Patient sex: M
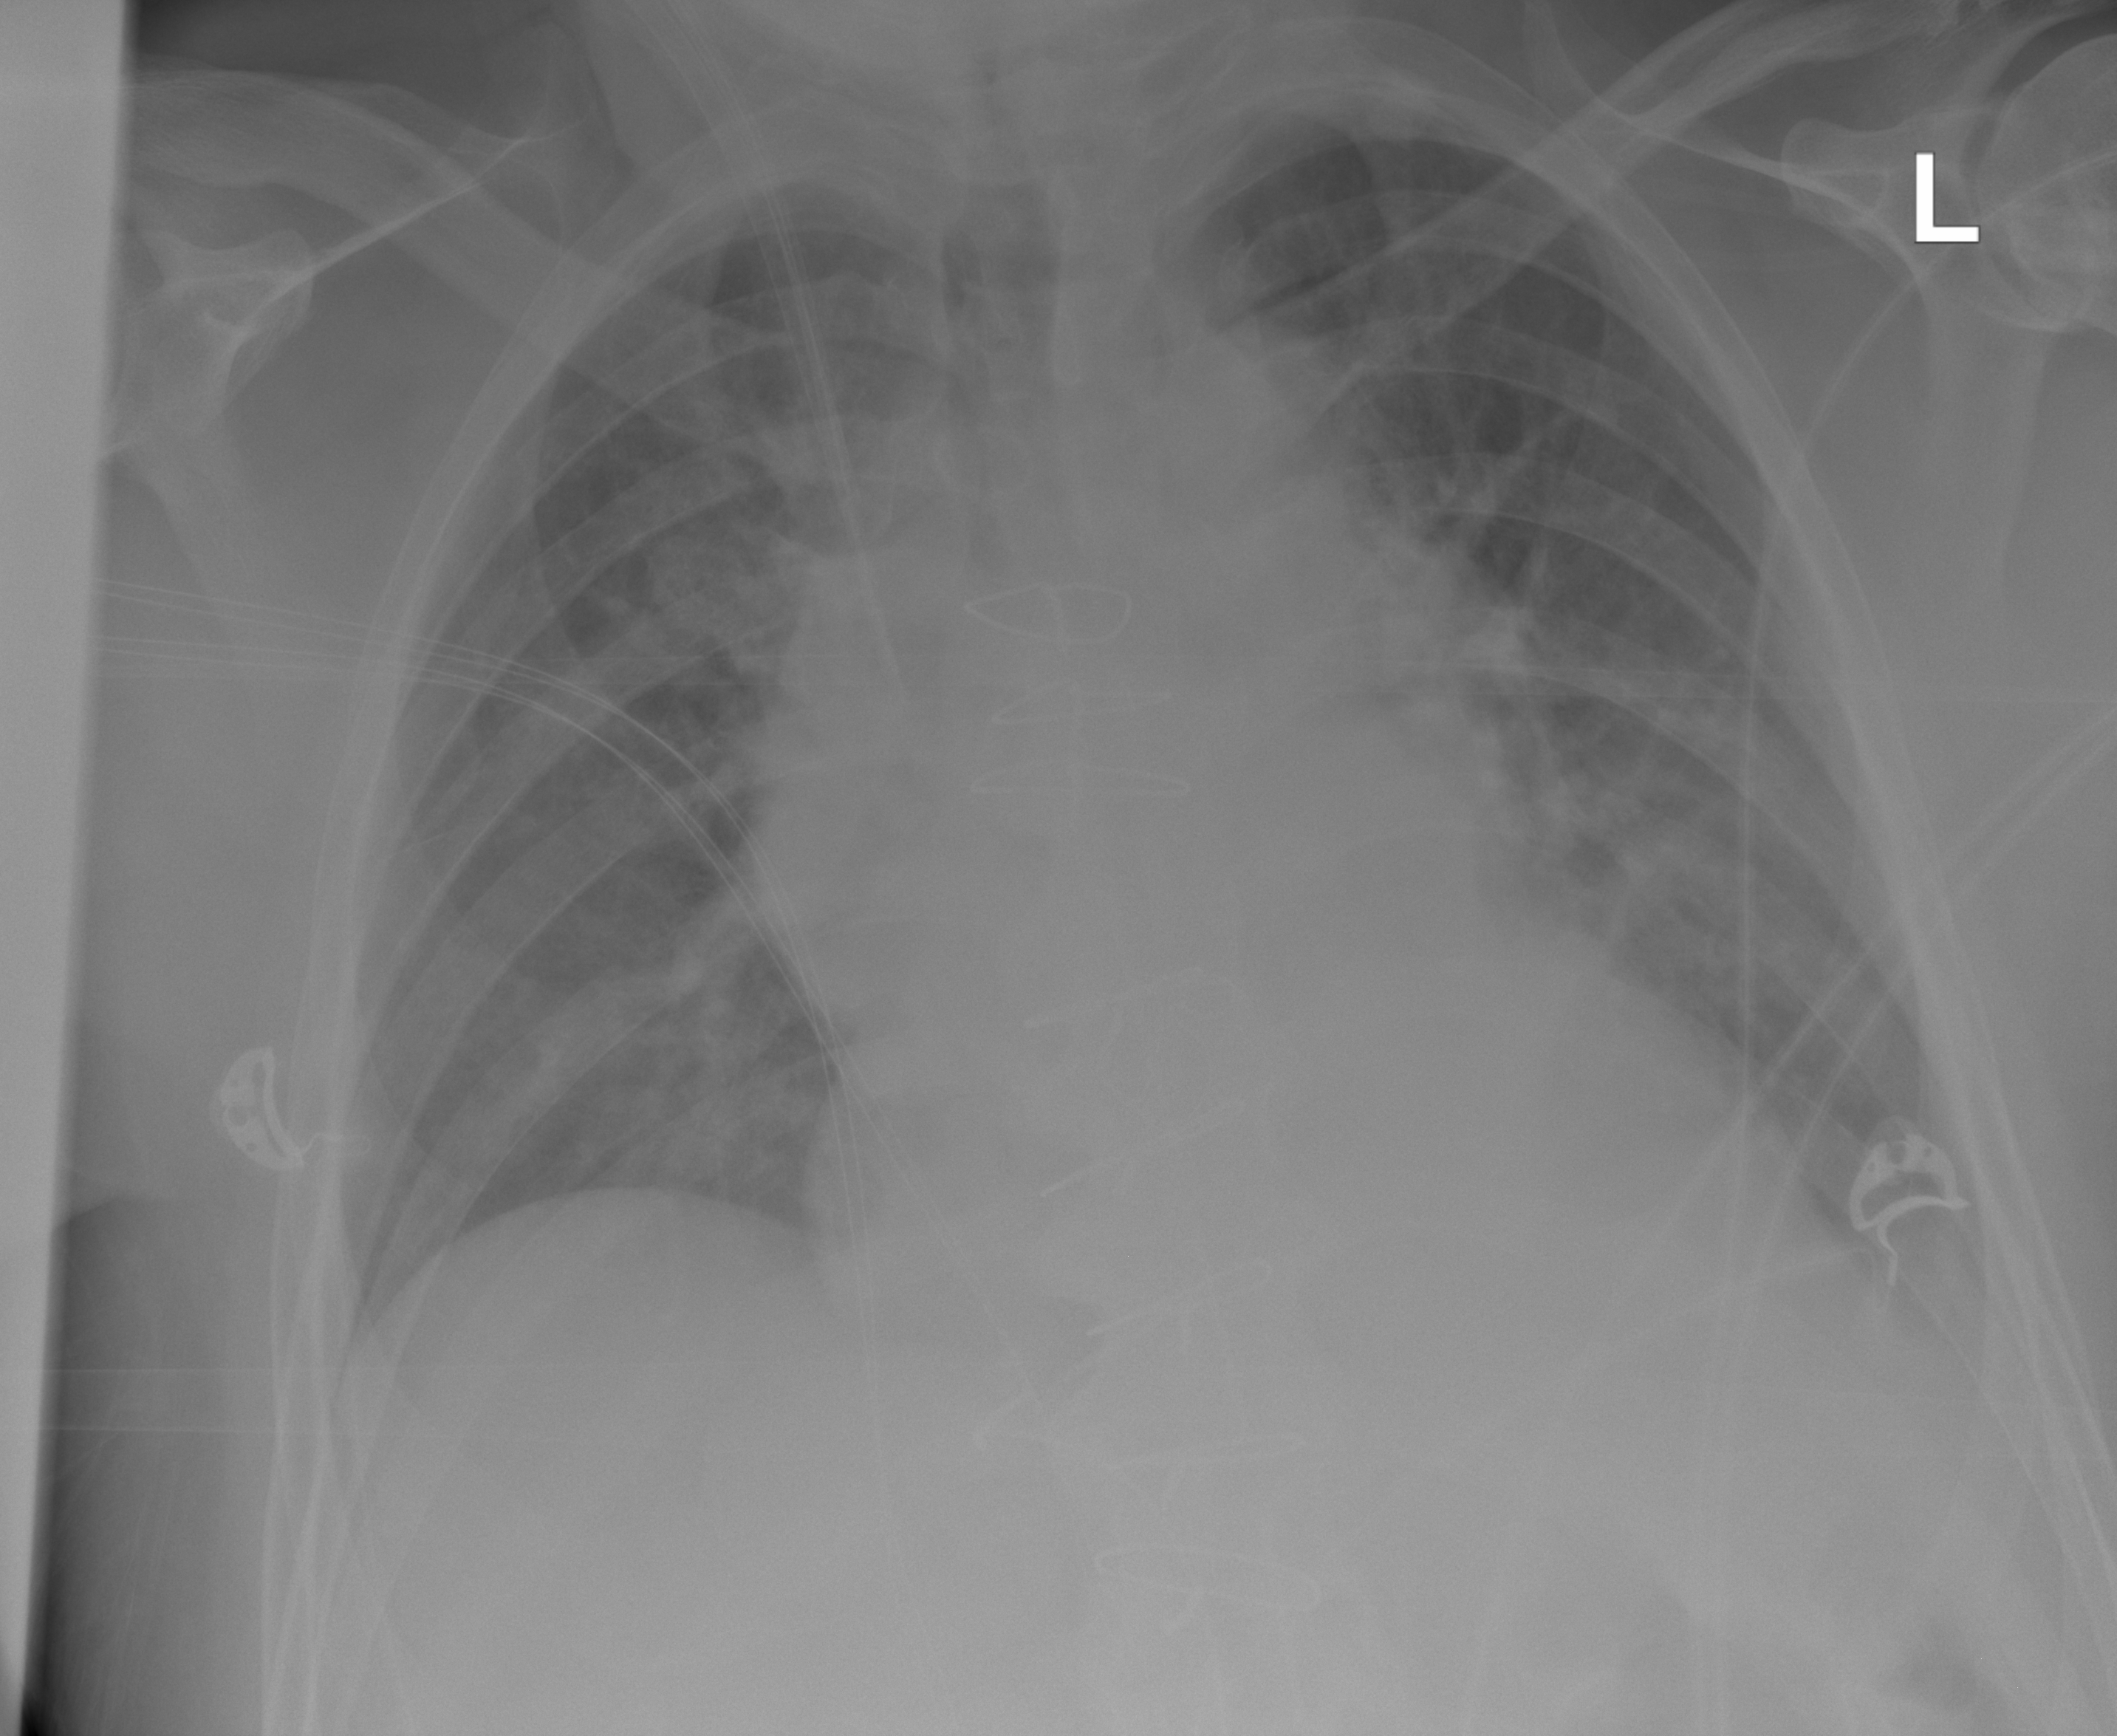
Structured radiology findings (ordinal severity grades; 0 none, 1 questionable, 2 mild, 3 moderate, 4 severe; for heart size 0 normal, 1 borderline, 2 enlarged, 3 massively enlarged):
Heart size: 1
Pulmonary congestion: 0
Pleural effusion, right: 0
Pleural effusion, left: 1
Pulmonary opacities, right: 0
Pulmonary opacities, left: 0
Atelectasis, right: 2
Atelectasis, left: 2